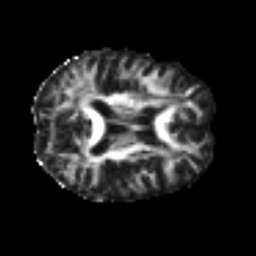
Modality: FA
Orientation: axial
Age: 62
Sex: female
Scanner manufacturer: siemens
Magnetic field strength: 3 T
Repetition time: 4.987 s
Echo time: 0.0792 s